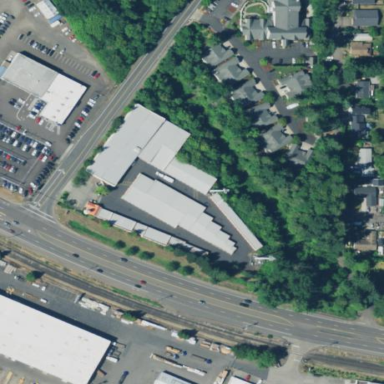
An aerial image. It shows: Commercial area with storage rental shop from the brand Public Storage.